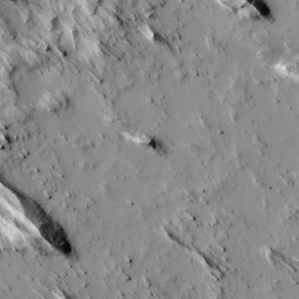
Label: non_frost